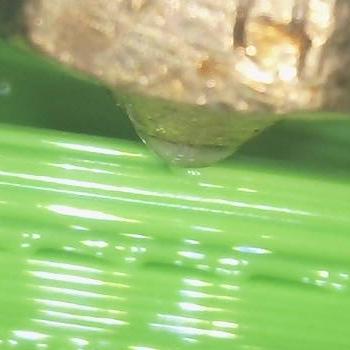
Flow rate: 105%